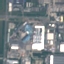
Land use / land cover: Industrial